Question: I am writing a simple csv parser which reads the data from my csv and insert that into my table.Programs works fine When i test with small dataset.Where as when i go for larger one my datatime value alone is shown twice in the table row .dont know why??
For example:In the below picture you can see it prints the datetime twice which is supposed to print only once.But my other column data were rite .

'''
CREATE TABLE [dbo].[SAMPLE](
[Number] [int] NULL,
[DateTime] [datetime] NULL,
<URL> NULL
) ON [PRIMARY]
'''
And I am running a simple query which runs nearly 45000 times.
'''
string sqlQuery = "insert into Sample values ( " + number+ ",'" + row.dateT + "'," + value + ");";
SqlCommand sqlComm = new SqlCommand(sqlQuery, dbcon);
'''
To Test my input value I had written the "sqlquery" into a text file which is perfect and I am 100% sure I am not writing same datetime into table
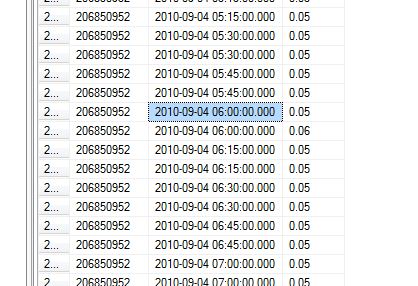
Answer: Thanks for your answers . I have identified that its creating problem only because of DataTime format which we convert into string for format change . I inserted datatime as SqldbType.DateTime . Snippet of my code is given below which solved all my problem .
'''
using (SqlCommand cmd = new SqlCommand(query, conn))
{
int 123;
cmd.Parameters.Add(new SqlParameter(@"Number", SqlDbType.int)).Value = 123;
cmd.Parameters.Add(new SqlParameter(@"aDateTime", SqlDbType.DateTime)).Value = mydate;
cmd.Parameters.Add(new SqlParameter(@"aDateTime", SqlDbType.decimal)).Value = value;
cmd.ExecuteNonQuery();
}
'''